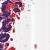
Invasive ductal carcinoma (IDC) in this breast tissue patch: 0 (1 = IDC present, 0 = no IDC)